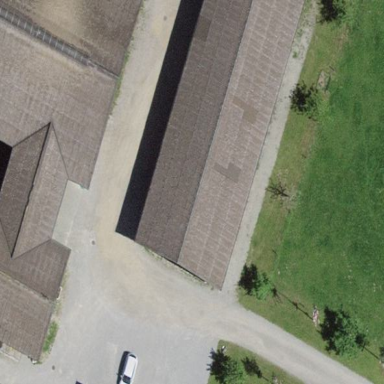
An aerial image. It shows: Shed building.